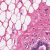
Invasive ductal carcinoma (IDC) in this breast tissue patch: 0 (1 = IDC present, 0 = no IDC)